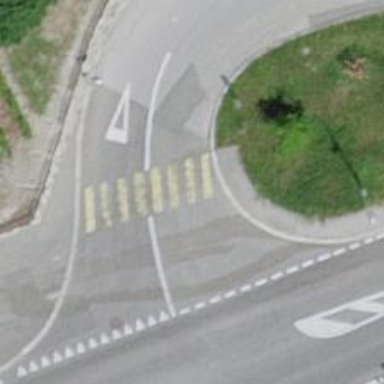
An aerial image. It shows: Marked asphalt footway with zebra crossing.